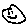
Label: smiley face